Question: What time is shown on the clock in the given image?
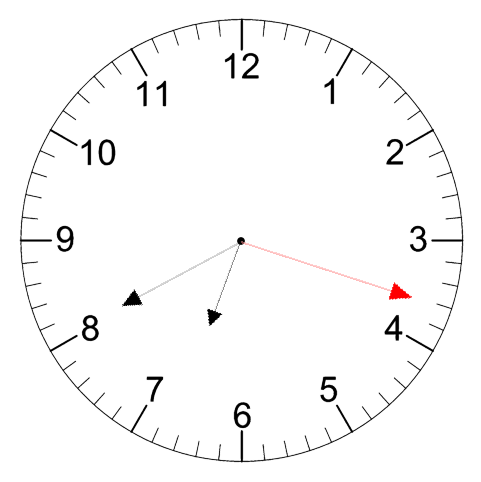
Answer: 06:40:18